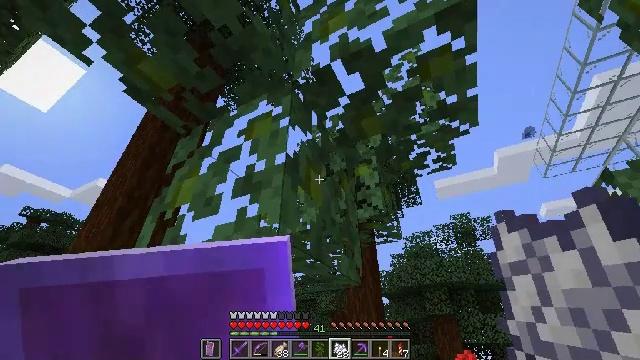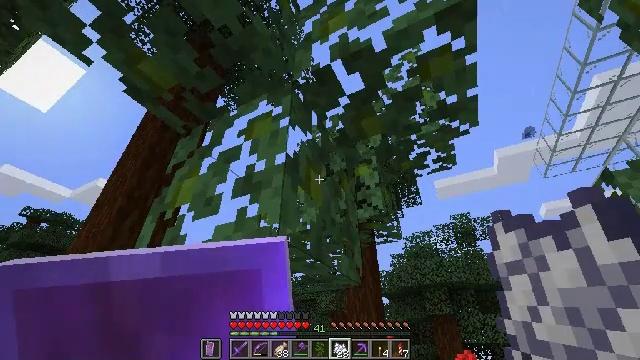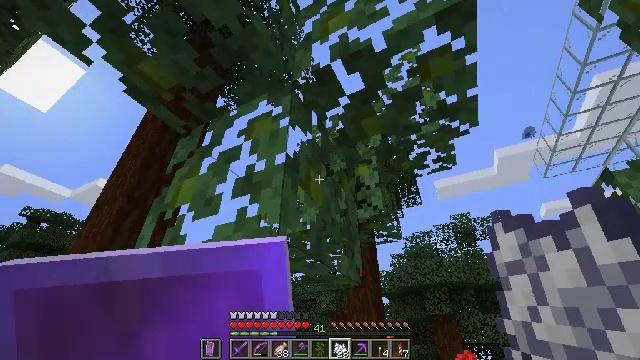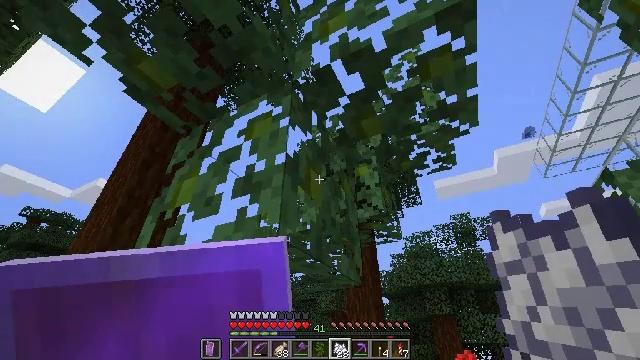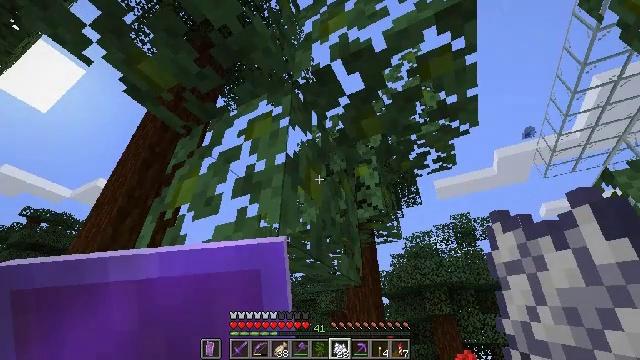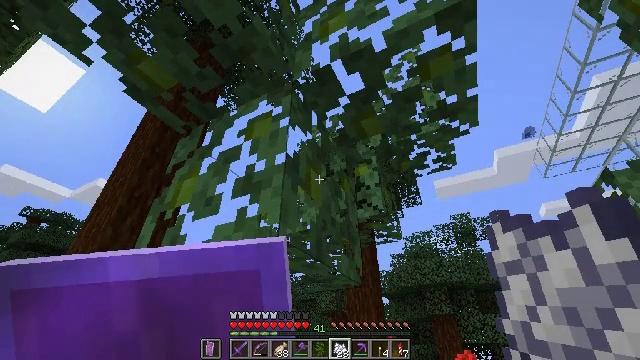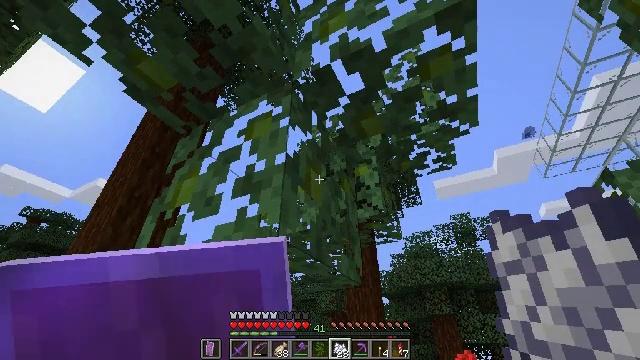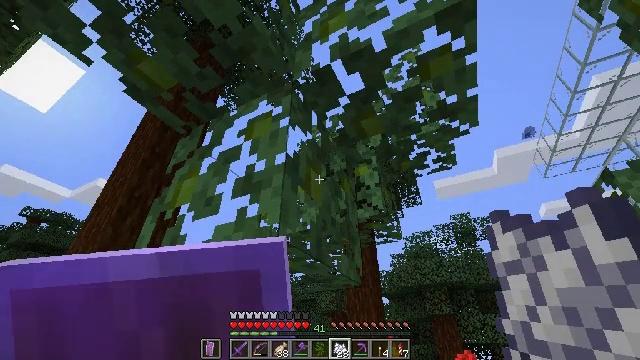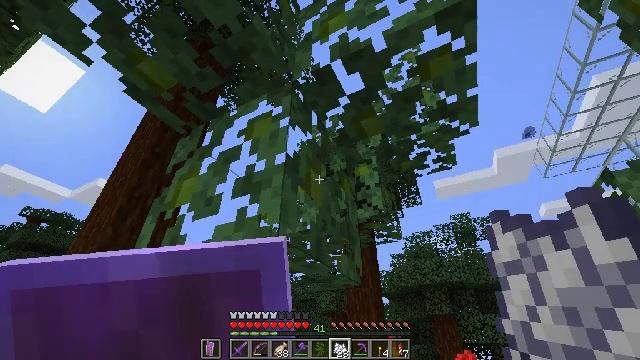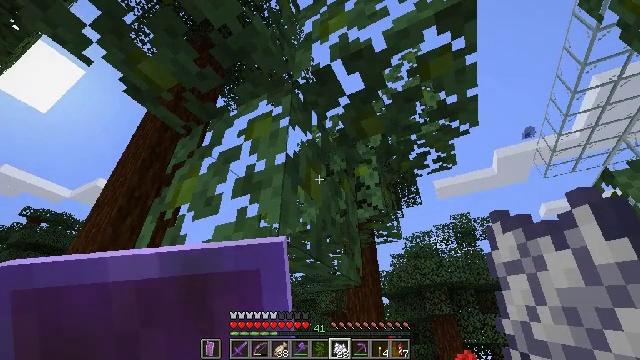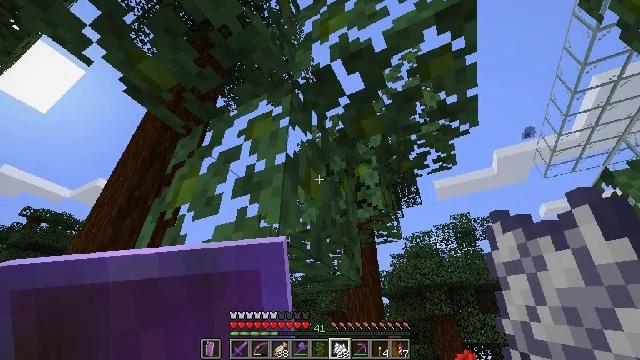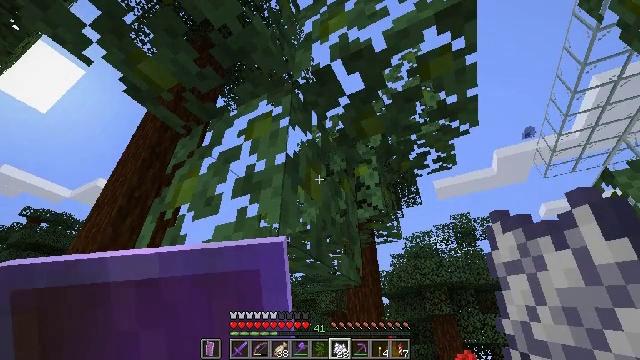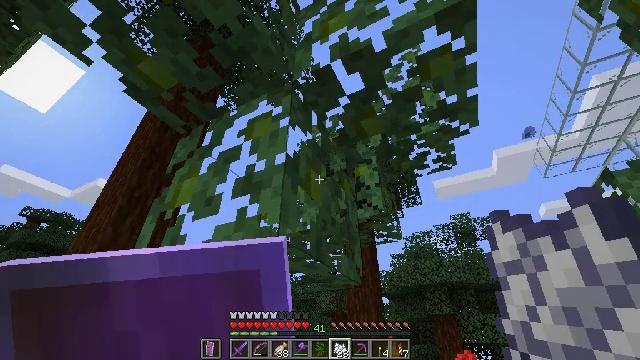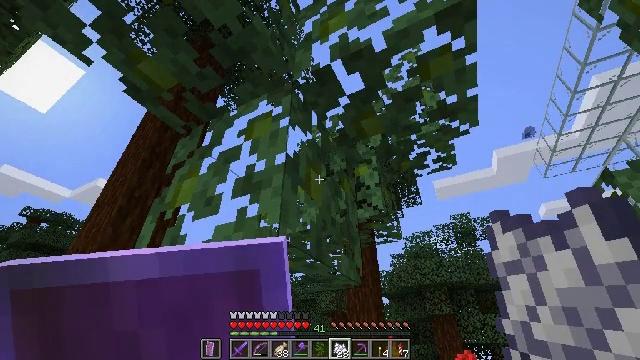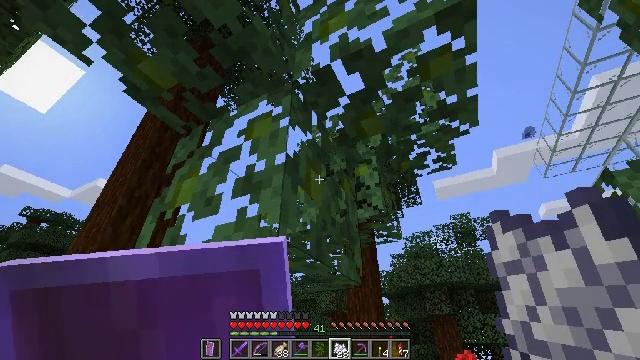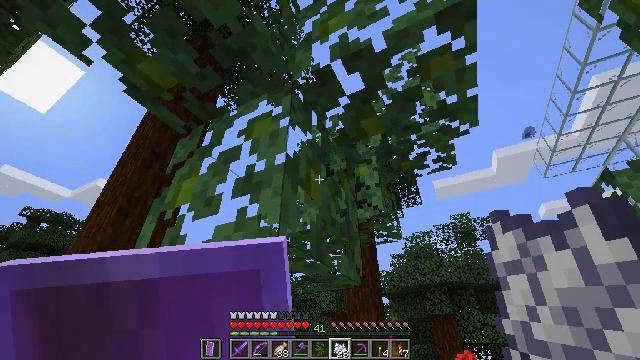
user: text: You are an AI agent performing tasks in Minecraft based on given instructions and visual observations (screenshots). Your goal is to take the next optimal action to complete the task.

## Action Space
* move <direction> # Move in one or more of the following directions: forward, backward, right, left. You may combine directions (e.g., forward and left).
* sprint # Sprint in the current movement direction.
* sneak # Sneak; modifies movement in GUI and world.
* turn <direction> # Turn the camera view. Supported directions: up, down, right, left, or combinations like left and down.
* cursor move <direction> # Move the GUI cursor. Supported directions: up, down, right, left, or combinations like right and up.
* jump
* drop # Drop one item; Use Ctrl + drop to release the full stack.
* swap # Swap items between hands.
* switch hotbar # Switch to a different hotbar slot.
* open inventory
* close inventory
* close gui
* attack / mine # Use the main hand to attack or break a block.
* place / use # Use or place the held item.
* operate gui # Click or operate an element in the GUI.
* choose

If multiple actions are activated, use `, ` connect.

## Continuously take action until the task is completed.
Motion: motion action
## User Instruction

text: Collect jungle leaves by breaking them.
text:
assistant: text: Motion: no_op
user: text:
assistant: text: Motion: no_op
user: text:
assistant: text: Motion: no_op
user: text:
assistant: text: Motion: no_op
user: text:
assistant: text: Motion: no_op
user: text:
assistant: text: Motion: no_op
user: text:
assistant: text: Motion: no_op
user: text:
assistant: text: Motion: no_op
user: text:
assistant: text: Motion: no_op
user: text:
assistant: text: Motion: no_op
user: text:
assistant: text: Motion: no_op
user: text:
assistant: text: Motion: no_op
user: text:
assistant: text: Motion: no_op
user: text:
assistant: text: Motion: no_op
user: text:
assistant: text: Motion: no_op
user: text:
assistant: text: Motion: no_op
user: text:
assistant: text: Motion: no_op
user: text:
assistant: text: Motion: no_op
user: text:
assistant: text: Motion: no_op
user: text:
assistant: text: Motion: no_op
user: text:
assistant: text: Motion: move right
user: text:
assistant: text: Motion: move right
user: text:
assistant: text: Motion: move right, turn left
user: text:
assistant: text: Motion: move right, turn left
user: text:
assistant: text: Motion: move right, turn left
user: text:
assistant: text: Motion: move right
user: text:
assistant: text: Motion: no_op
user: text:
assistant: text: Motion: no_op
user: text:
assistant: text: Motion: no_op
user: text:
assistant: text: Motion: no_op